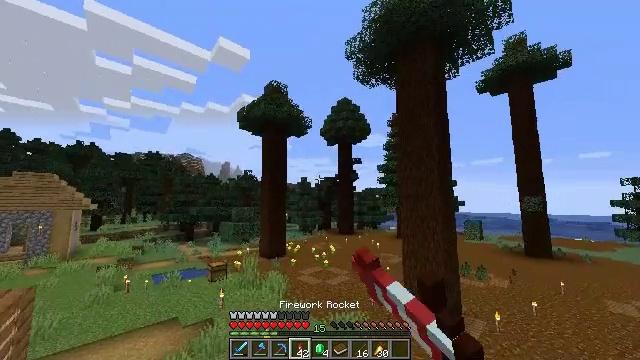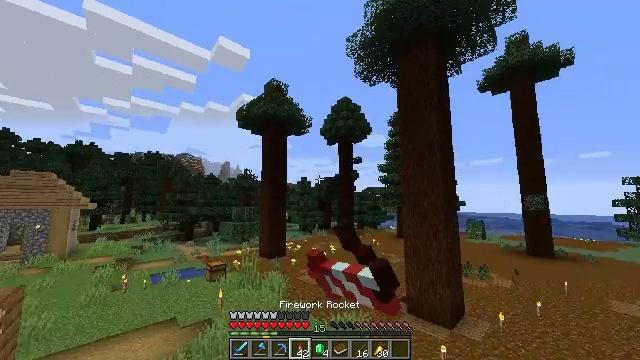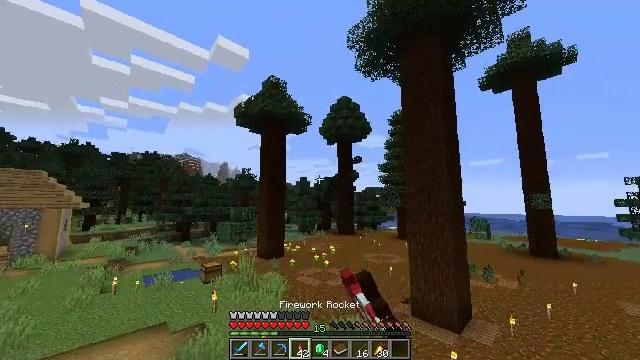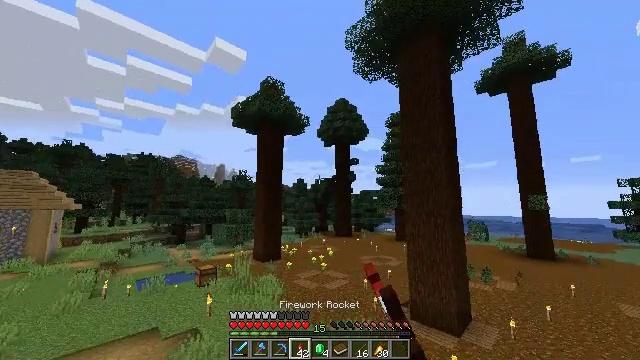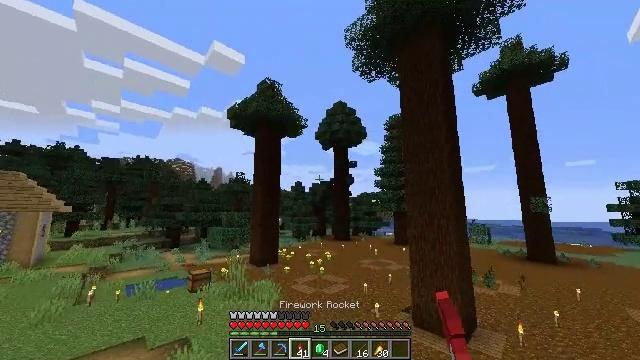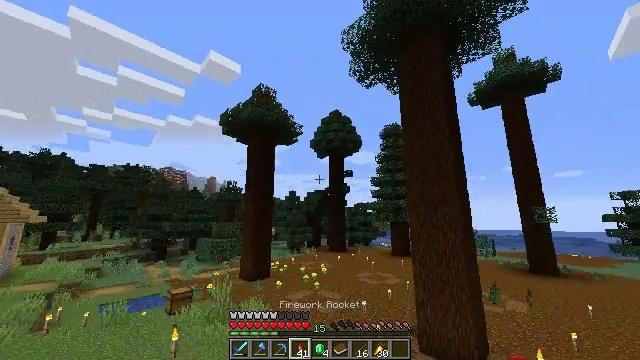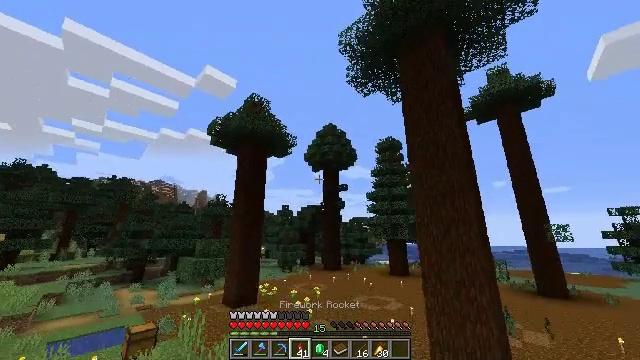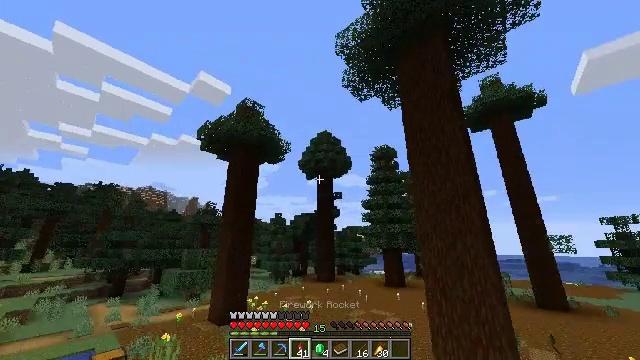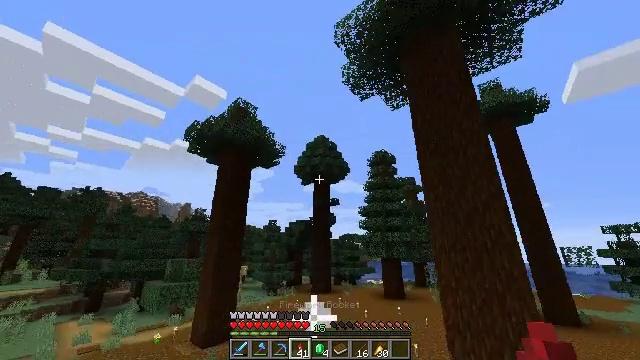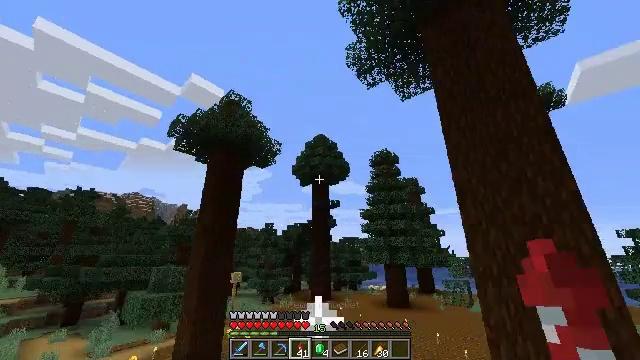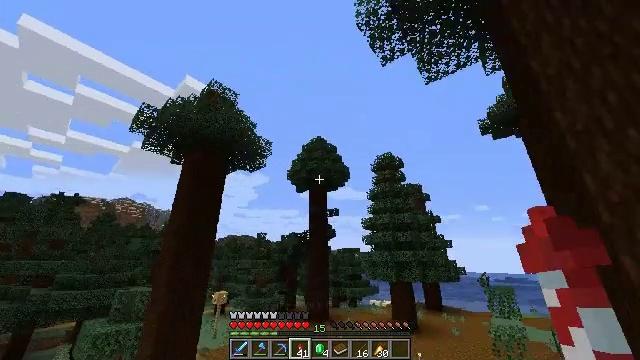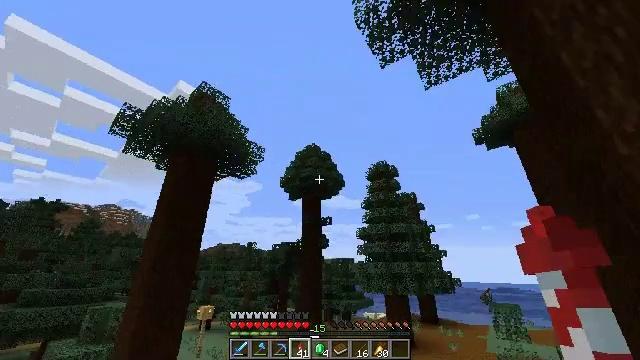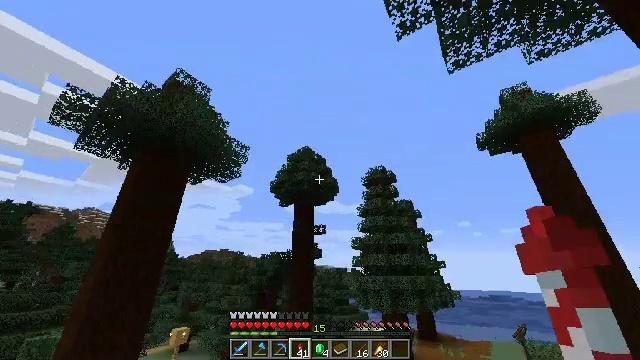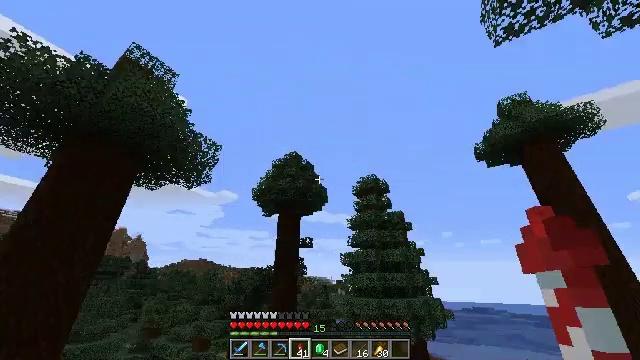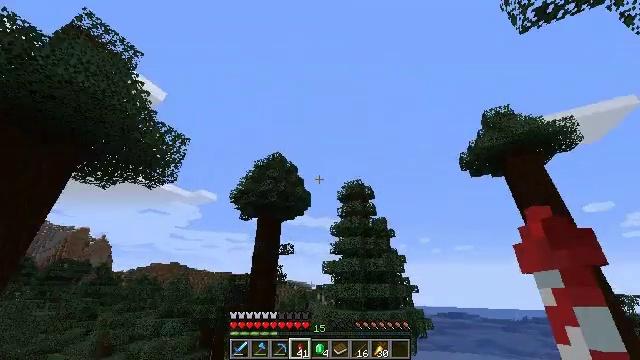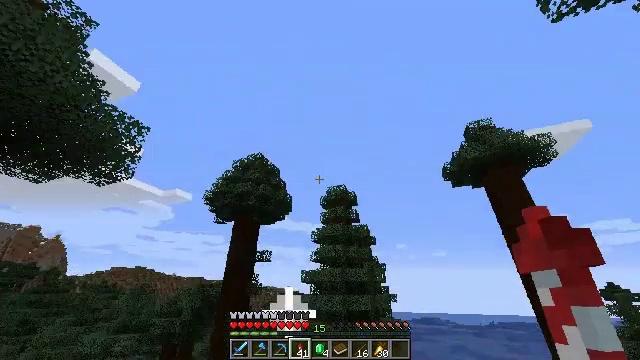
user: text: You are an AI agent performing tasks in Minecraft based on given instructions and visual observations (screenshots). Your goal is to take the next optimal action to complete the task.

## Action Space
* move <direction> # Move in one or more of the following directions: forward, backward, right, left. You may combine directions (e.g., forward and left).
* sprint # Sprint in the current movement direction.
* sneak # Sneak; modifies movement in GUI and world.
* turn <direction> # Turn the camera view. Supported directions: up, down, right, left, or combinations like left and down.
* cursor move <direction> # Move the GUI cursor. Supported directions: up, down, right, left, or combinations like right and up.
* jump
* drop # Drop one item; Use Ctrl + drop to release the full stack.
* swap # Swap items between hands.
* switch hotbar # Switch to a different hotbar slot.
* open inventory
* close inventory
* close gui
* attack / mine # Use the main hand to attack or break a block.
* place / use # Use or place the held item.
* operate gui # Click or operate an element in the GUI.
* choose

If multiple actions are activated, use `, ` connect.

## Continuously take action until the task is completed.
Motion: motion action
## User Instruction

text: Collect spruce leaves for landscaping.
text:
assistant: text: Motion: move forward, sprint, use / place, jump
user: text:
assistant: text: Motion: move forward, sprint, use / place, jump
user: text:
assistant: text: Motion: move forward, sprint, jump
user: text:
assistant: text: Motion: move forward, sprint, turn up, jump
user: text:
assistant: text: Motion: move forward, sprint, turn right and up, jump
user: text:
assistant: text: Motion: move forward, sprint, turn right and up, jump
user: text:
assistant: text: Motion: move forward, sprint, turn right and up, jump
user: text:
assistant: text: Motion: move forward, sprint, turn right and up, jump
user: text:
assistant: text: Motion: move forward, sprint, jump
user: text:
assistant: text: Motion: move forward, sprint, turn up, jump
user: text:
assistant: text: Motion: move forward, sprint, turn right and up, jump
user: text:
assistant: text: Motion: move forward, sprint, turn right and up, jump
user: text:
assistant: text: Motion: move forward, sprint, turn right and up, jump
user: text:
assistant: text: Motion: move forward, sprint, turn right, jump
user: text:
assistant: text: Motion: move forward, sprint, turn right and up, jump
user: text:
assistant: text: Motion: move forward, sprint, turn right, jump
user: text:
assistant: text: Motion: move forward, sprint, turn right, jump
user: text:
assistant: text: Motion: move forward, sprint, turn right, jump
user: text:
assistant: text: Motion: move forward, sprint, turn right, jump
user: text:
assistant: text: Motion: move forward, sprint, turn right, jump
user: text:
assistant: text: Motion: move forward, sprint, turn right, jump
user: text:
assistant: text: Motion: move forward, sprint, turn right, jump
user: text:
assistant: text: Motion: move forward, sprint, turn right and down, jump
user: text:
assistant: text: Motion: move forward, sprint, turn right and down, jump
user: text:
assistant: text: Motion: move forward, sprint, turn right and down, jump
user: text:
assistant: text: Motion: move forward, sprint, jump
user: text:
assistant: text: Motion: move forward, sprint, turn right and down, jump
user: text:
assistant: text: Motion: move forward, sprint, turn right and down, jump
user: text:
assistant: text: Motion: move forward, sprint, turn right and down, jump
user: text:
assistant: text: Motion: move forward, sprint, turn right and down, jump